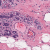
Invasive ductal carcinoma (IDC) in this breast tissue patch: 0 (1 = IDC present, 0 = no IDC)